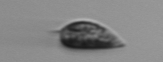
Label: Prorocentrum_triestinum